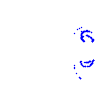
Particle: proton